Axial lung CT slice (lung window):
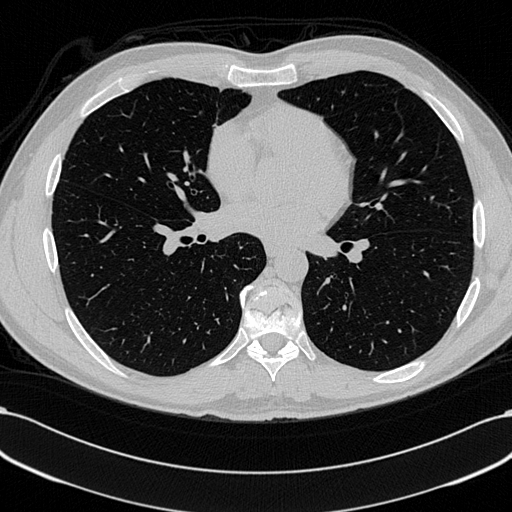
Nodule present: no